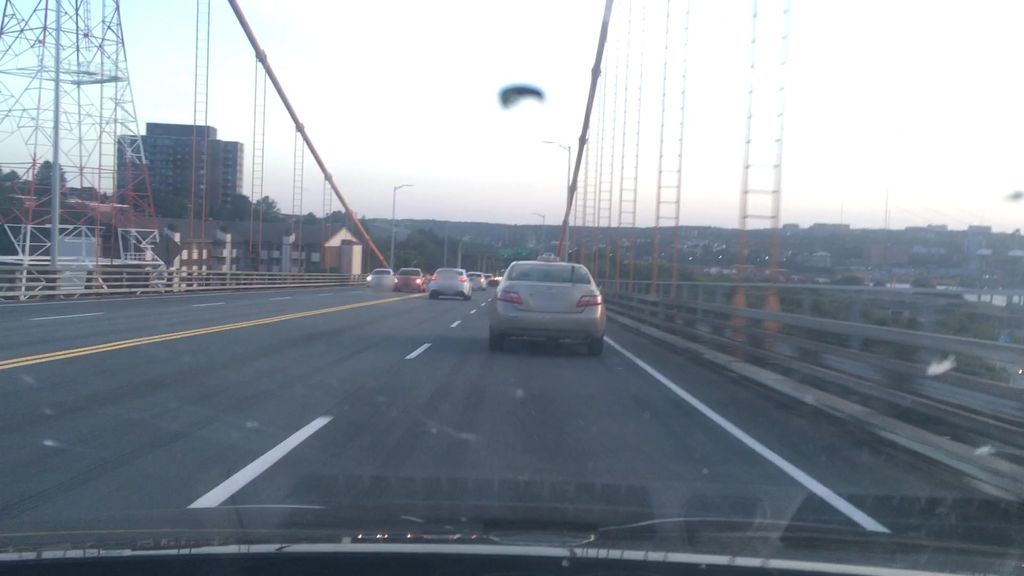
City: halifax